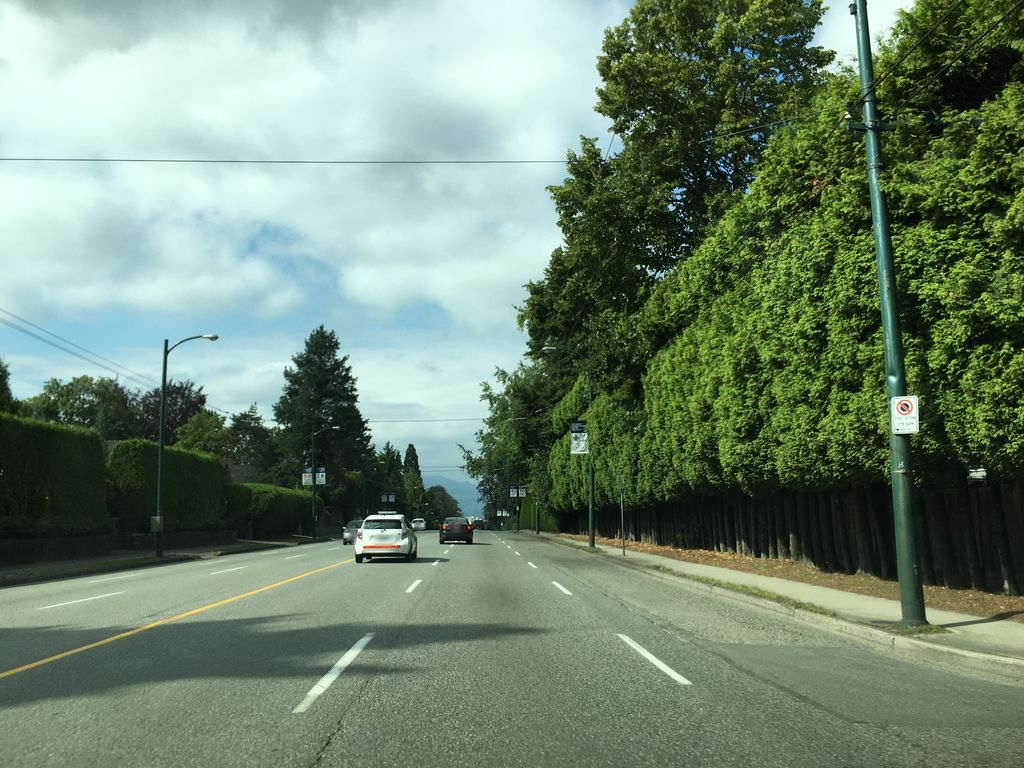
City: vancouver